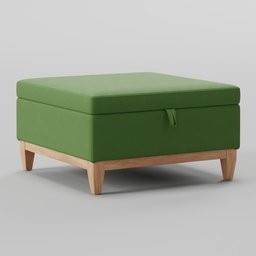
Label: furniture